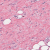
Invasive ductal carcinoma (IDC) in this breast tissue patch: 0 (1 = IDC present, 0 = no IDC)